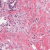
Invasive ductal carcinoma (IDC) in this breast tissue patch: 1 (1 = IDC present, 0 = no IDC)